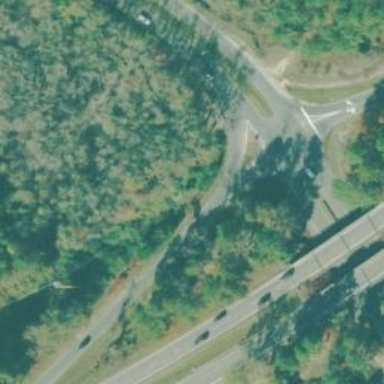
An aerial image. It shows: Trunk link highway.